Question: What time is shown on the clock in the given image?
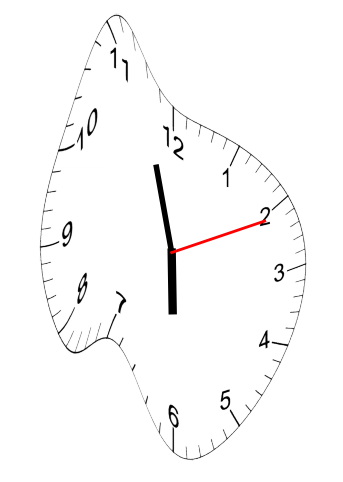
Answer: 05:57:11